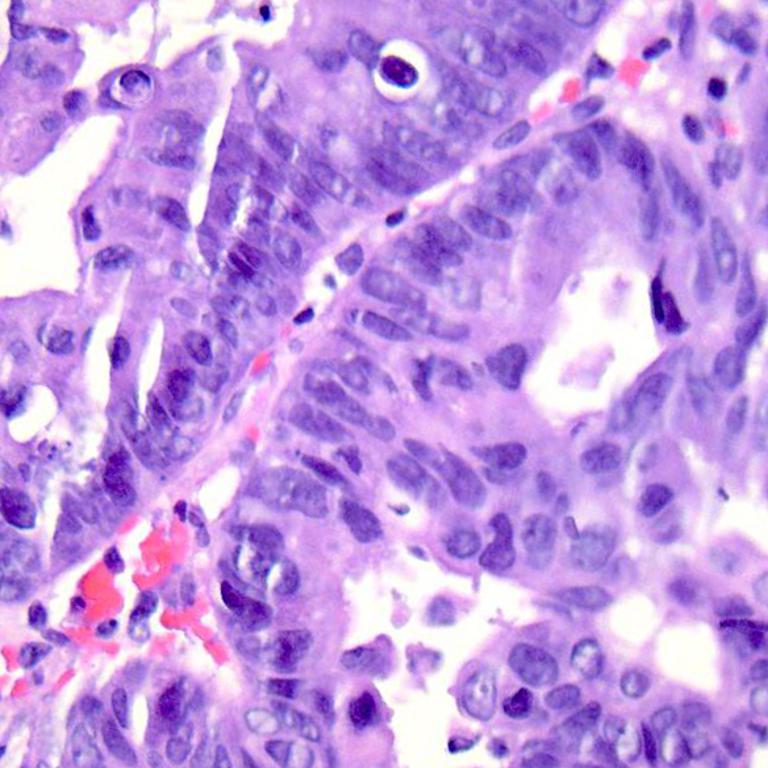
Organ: colon
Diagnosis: adenocarcinomas